Field crop: maize
Growth stage: 1
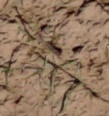
Species: lolium